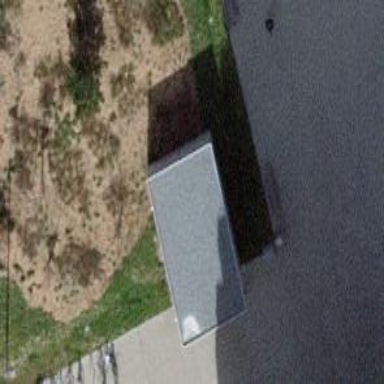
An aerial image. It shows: Shed building.